Question: I'm trying to get a ListView to display items with the same property on the same row, so that a ListView bound to 'Items' (or a grouped version thereof), defined like this:
'''
class Thing {
public Thing(int num) { Num = num; }
public int Num { get; set; }
}
List<Thing> Items = new List<Thing> {
new Thing(1), new Thing(2), new Thing(4),
new Thing(5), new Thing(3), new Thing(4),
new Thing(6), new Thing(4), new Thing(6),
new Thing(3)
};
'''
would look like this:

(The boxes on the same row are supposed to be the same size)
I've tried binding the ListView to a CollectionViewSource, which was bound to 'Items.GroupBy(x => x.Num)', but I couldn't get the ListView to stack the groups vertically, and use horizontal stacks inside the group.
I've also tried an approach with nested ListViews, basically like this:
'''
<ListView ItemsSource="{x:Bind ItemsGrouped}">
<ListView.ItemTemplate>
<DataTemplate x:DataType="local:ThingGroup>
<ListView ItemsSource="{x:Bind Items}">
<ListView.ItemsPanel>
<ItemsPanelTemplate>
<ItemsStackPanel Orientation="Horizontal" />
</ItemsPanelTemplate>
</ListView.ItemsPanel>
</ListView>
</DataTemplate>
</ListView.ItemTemplate>
</ListView>
'''
It felt really wrong, and I still couldn't get the items to stretch to the full available width, so I'd like to find an approach with the single ListView and groups.
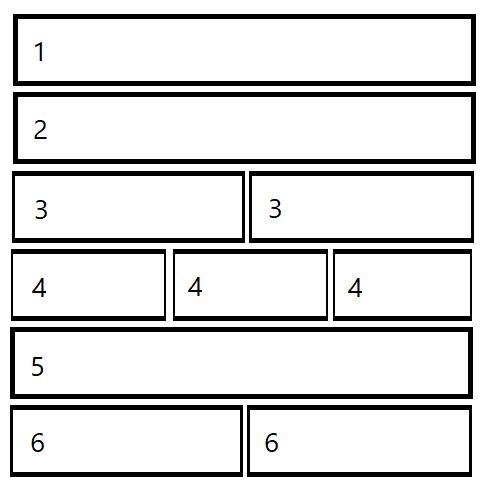
Answer: You need to tackle 2 issues here.
Firstly you need to make sure you are receiving Items grouped by your 'Num' so that it can be easy to bind. For that we can use 'Linq' to create a 'IGrouping' List. Like Below.
'''
List<IGrouping<int, Thing>> FinalItems = Items
.OrderBy(a => a.Num)
.GroupBy(a => a.Num)
.ToList();
'''
Then I am Binding that to ListView
'''
MainList.ItemsSource = FinalItems;
'''
Now for the second part where you need to stretch the Items based on the sub items, <URL> has a control called 'AdaptiveGridView' that stretches Items based on available 'Width'
You can use this inside your Nested ListView so that Items can stretch Based on the Number of SubItems.
So your 'XAML' will be something like below.
'''
<ListView x:Name="MainList" Margin="0,20">
<ListView.ItemTemplate>
<DataTemplate>
<Toolkit:AdaptiveGridView ItemsSource="{Binding ''}" DesiredWidth="100">
<GridView.ItemTemplate>
<DataTemplate>
<Border BorderBrush="Black" BorderThickness="2" >
<TextBlock Text="{Binding Num}" Margin="10,0" VerticalAlignment="Center"/>
</Border>
</DataTemplate>
</GridView.ItemTemplate>
</Toolkit:AdaptiveGridView>
</DataTemplate>
</ListView.ItemTemplate>
<ListView.ItemContainerStyle>
<Style TargetType="ListViewItem">
<Setter Property="HorizontalContentAlignment" Value="Stretch" />
</Style>
</ListView.ItemContainerStyle>
</ListView>
'''
And the final Output will be
<URL>
Full Repo can be found <URL>
Good Luck.